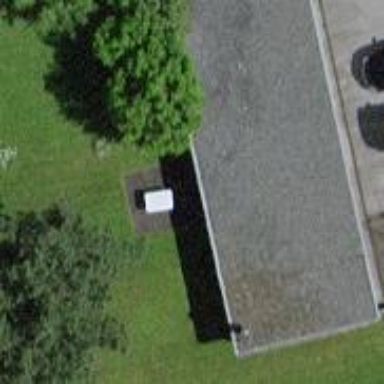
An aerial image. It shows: Group of garages.